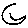
Label: moon